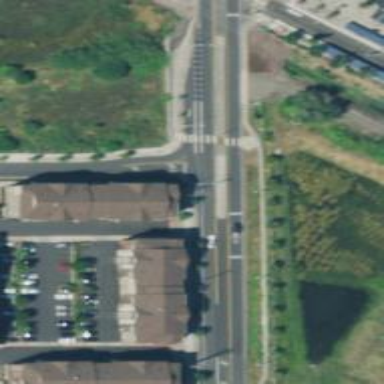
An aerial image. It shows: Asphalt footway on traffic island.